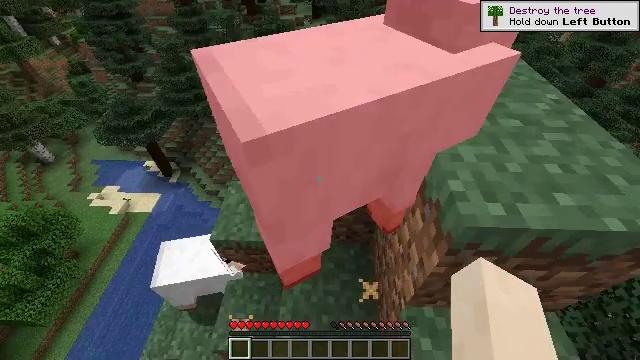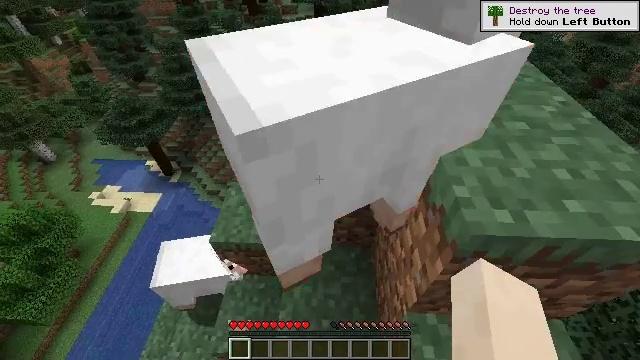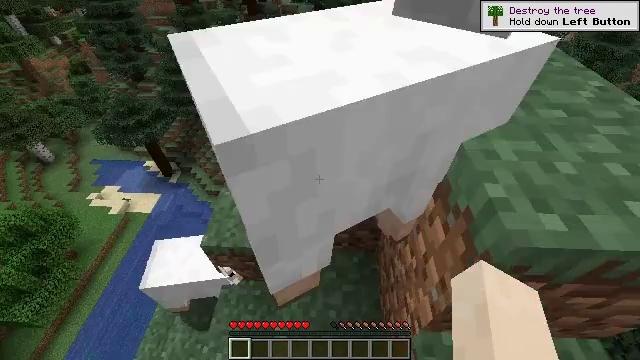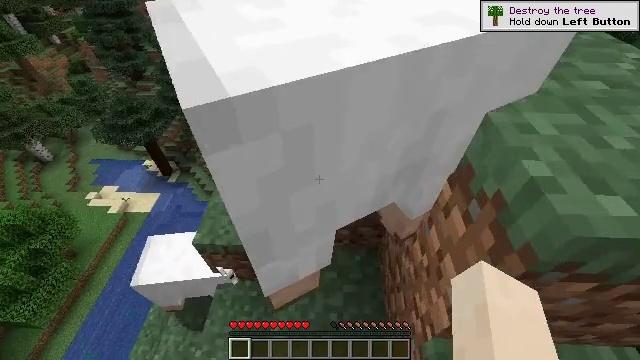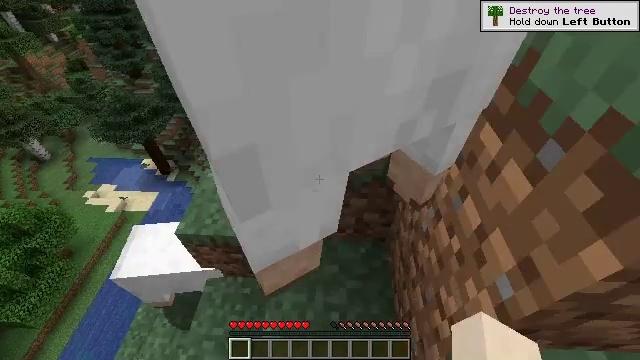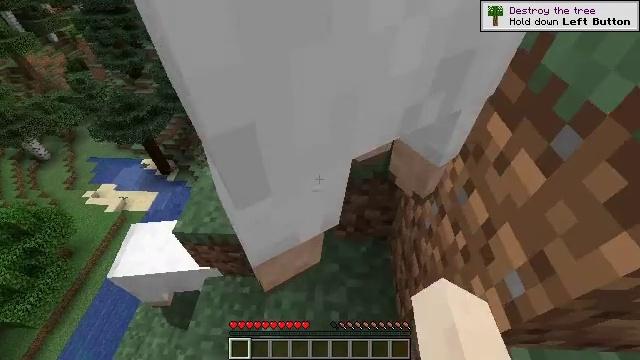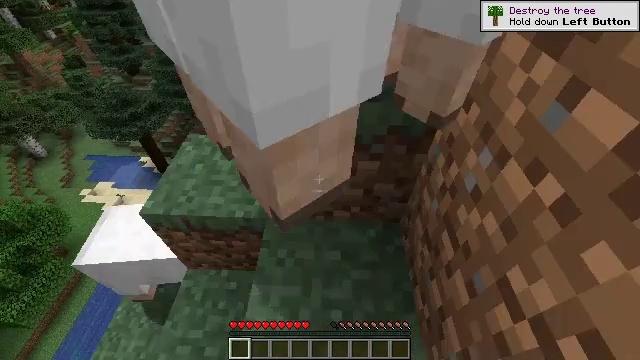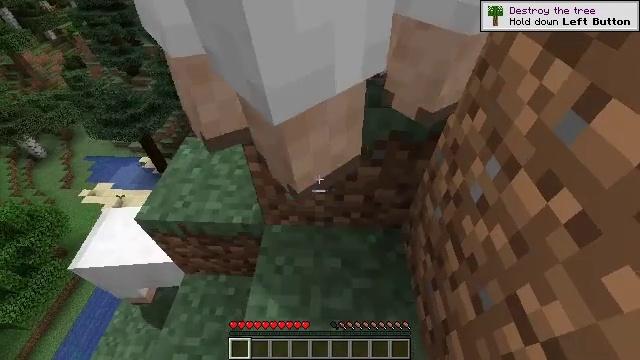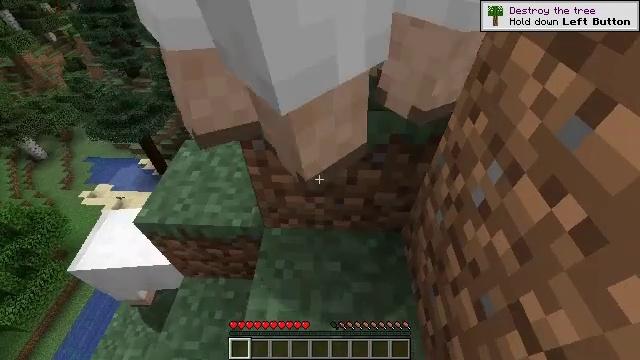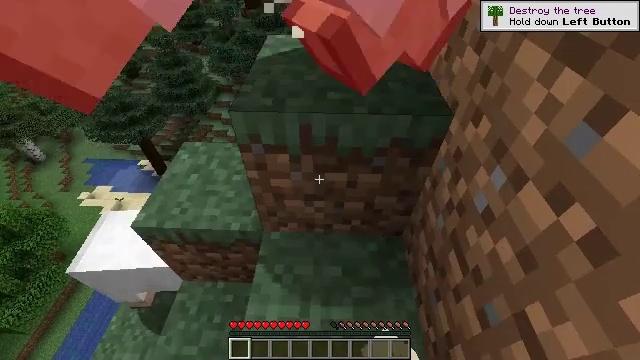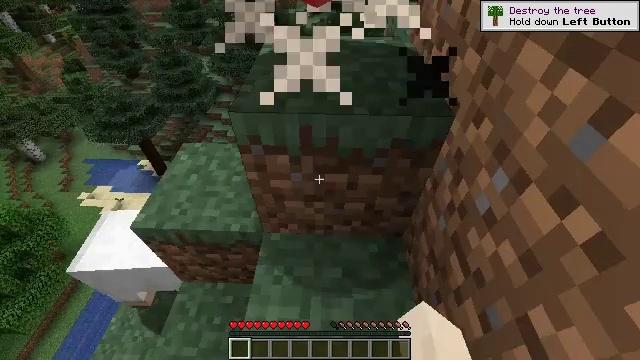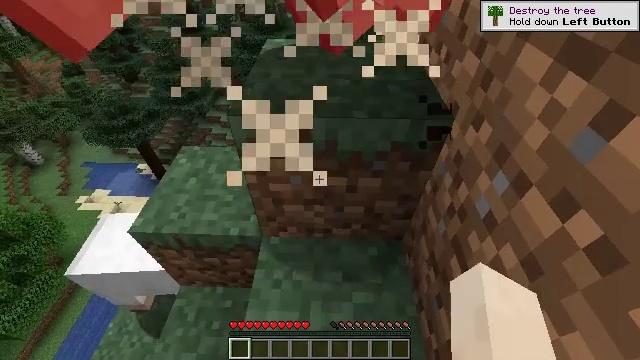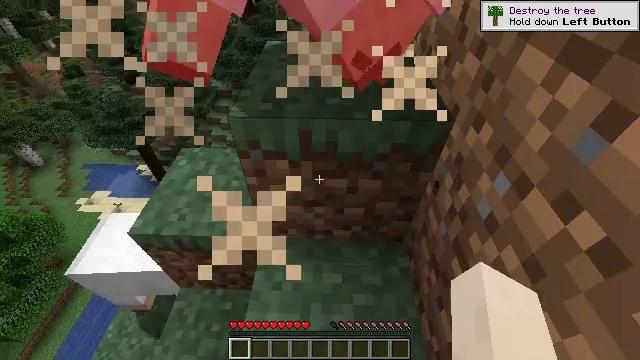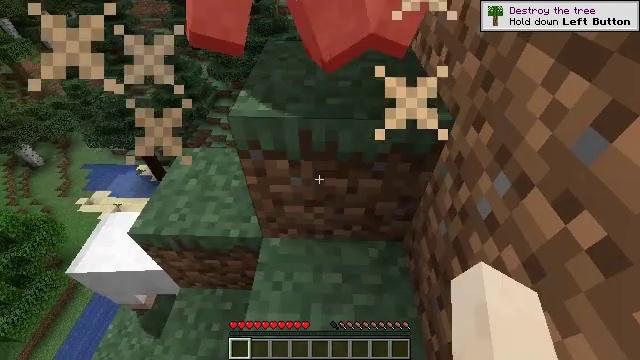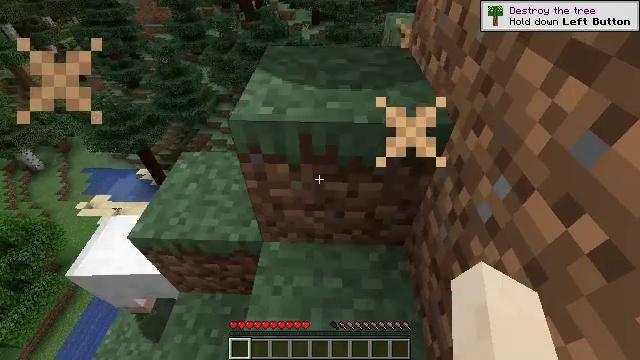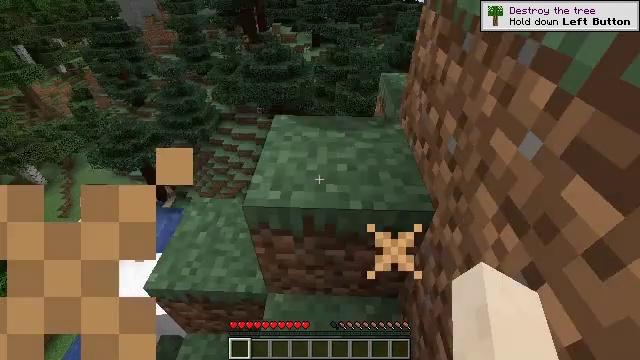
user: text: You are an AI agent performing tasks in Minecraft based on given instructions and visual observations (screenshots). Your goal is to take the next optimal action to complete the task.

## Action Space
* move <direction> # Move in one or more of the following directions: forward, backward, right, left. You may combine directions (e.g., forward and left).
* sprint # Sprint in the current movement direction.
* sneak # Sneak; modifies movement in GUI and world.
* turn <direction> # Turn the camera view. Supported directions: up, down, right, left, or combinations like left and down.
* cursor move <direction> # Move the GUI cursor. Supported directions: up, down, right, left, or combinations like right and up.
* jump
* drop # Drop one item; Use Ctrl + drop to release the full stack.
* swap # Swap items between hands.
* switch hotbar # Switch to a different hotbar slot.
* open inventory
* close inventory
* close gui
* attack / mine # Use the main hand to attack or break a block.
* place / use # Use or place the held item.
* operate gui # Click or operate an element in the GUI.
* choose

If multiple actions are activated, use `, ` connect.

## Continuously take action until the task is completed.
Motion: motion action
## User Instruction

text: Hunt a sheep.
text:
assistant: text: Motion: move forward
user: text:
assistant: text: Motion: no_op
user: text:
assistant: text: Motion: no_op
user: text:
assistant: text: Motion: attack / mine
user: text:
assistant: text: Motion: attack / mine
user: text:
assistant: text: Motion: attack / mine
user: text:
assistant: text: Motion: no_op
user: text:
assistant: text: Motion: no_op
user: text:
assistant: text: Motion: no_op
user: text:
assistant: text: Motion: no_op
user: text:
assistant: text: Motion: no_op
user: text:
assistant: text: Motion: no_op
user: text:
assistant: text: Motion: no_op
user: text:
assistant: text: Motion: no_op
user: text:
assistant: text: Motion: move forward, turn up, jump
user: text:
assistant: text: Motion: move forward, turn left and up, jump
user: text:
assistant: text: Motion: move forward, turn up, jump
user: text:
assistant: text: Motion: move forward, turn up, jump
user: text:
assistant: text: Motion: move forward, jump
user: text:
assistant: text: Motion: move forward, turn right, attack / mine
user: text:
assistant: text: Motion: attack / mine
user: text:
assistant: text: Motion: attack / mine
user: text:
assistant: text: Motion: no_op
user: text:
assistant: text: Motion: no_op
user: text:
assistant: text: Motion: no_op
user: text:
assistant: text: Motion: no_op
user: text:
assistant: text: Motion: no_op
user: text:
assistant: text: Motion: turn down
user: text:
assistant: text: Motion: turn right and down
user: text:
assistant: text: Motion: turn left and down